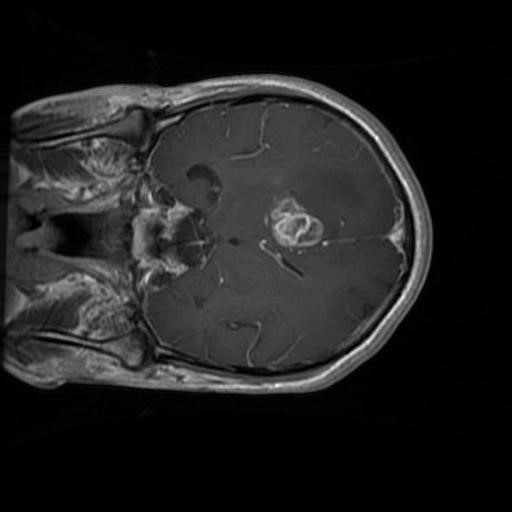
Label: brain_glioma